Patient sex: M
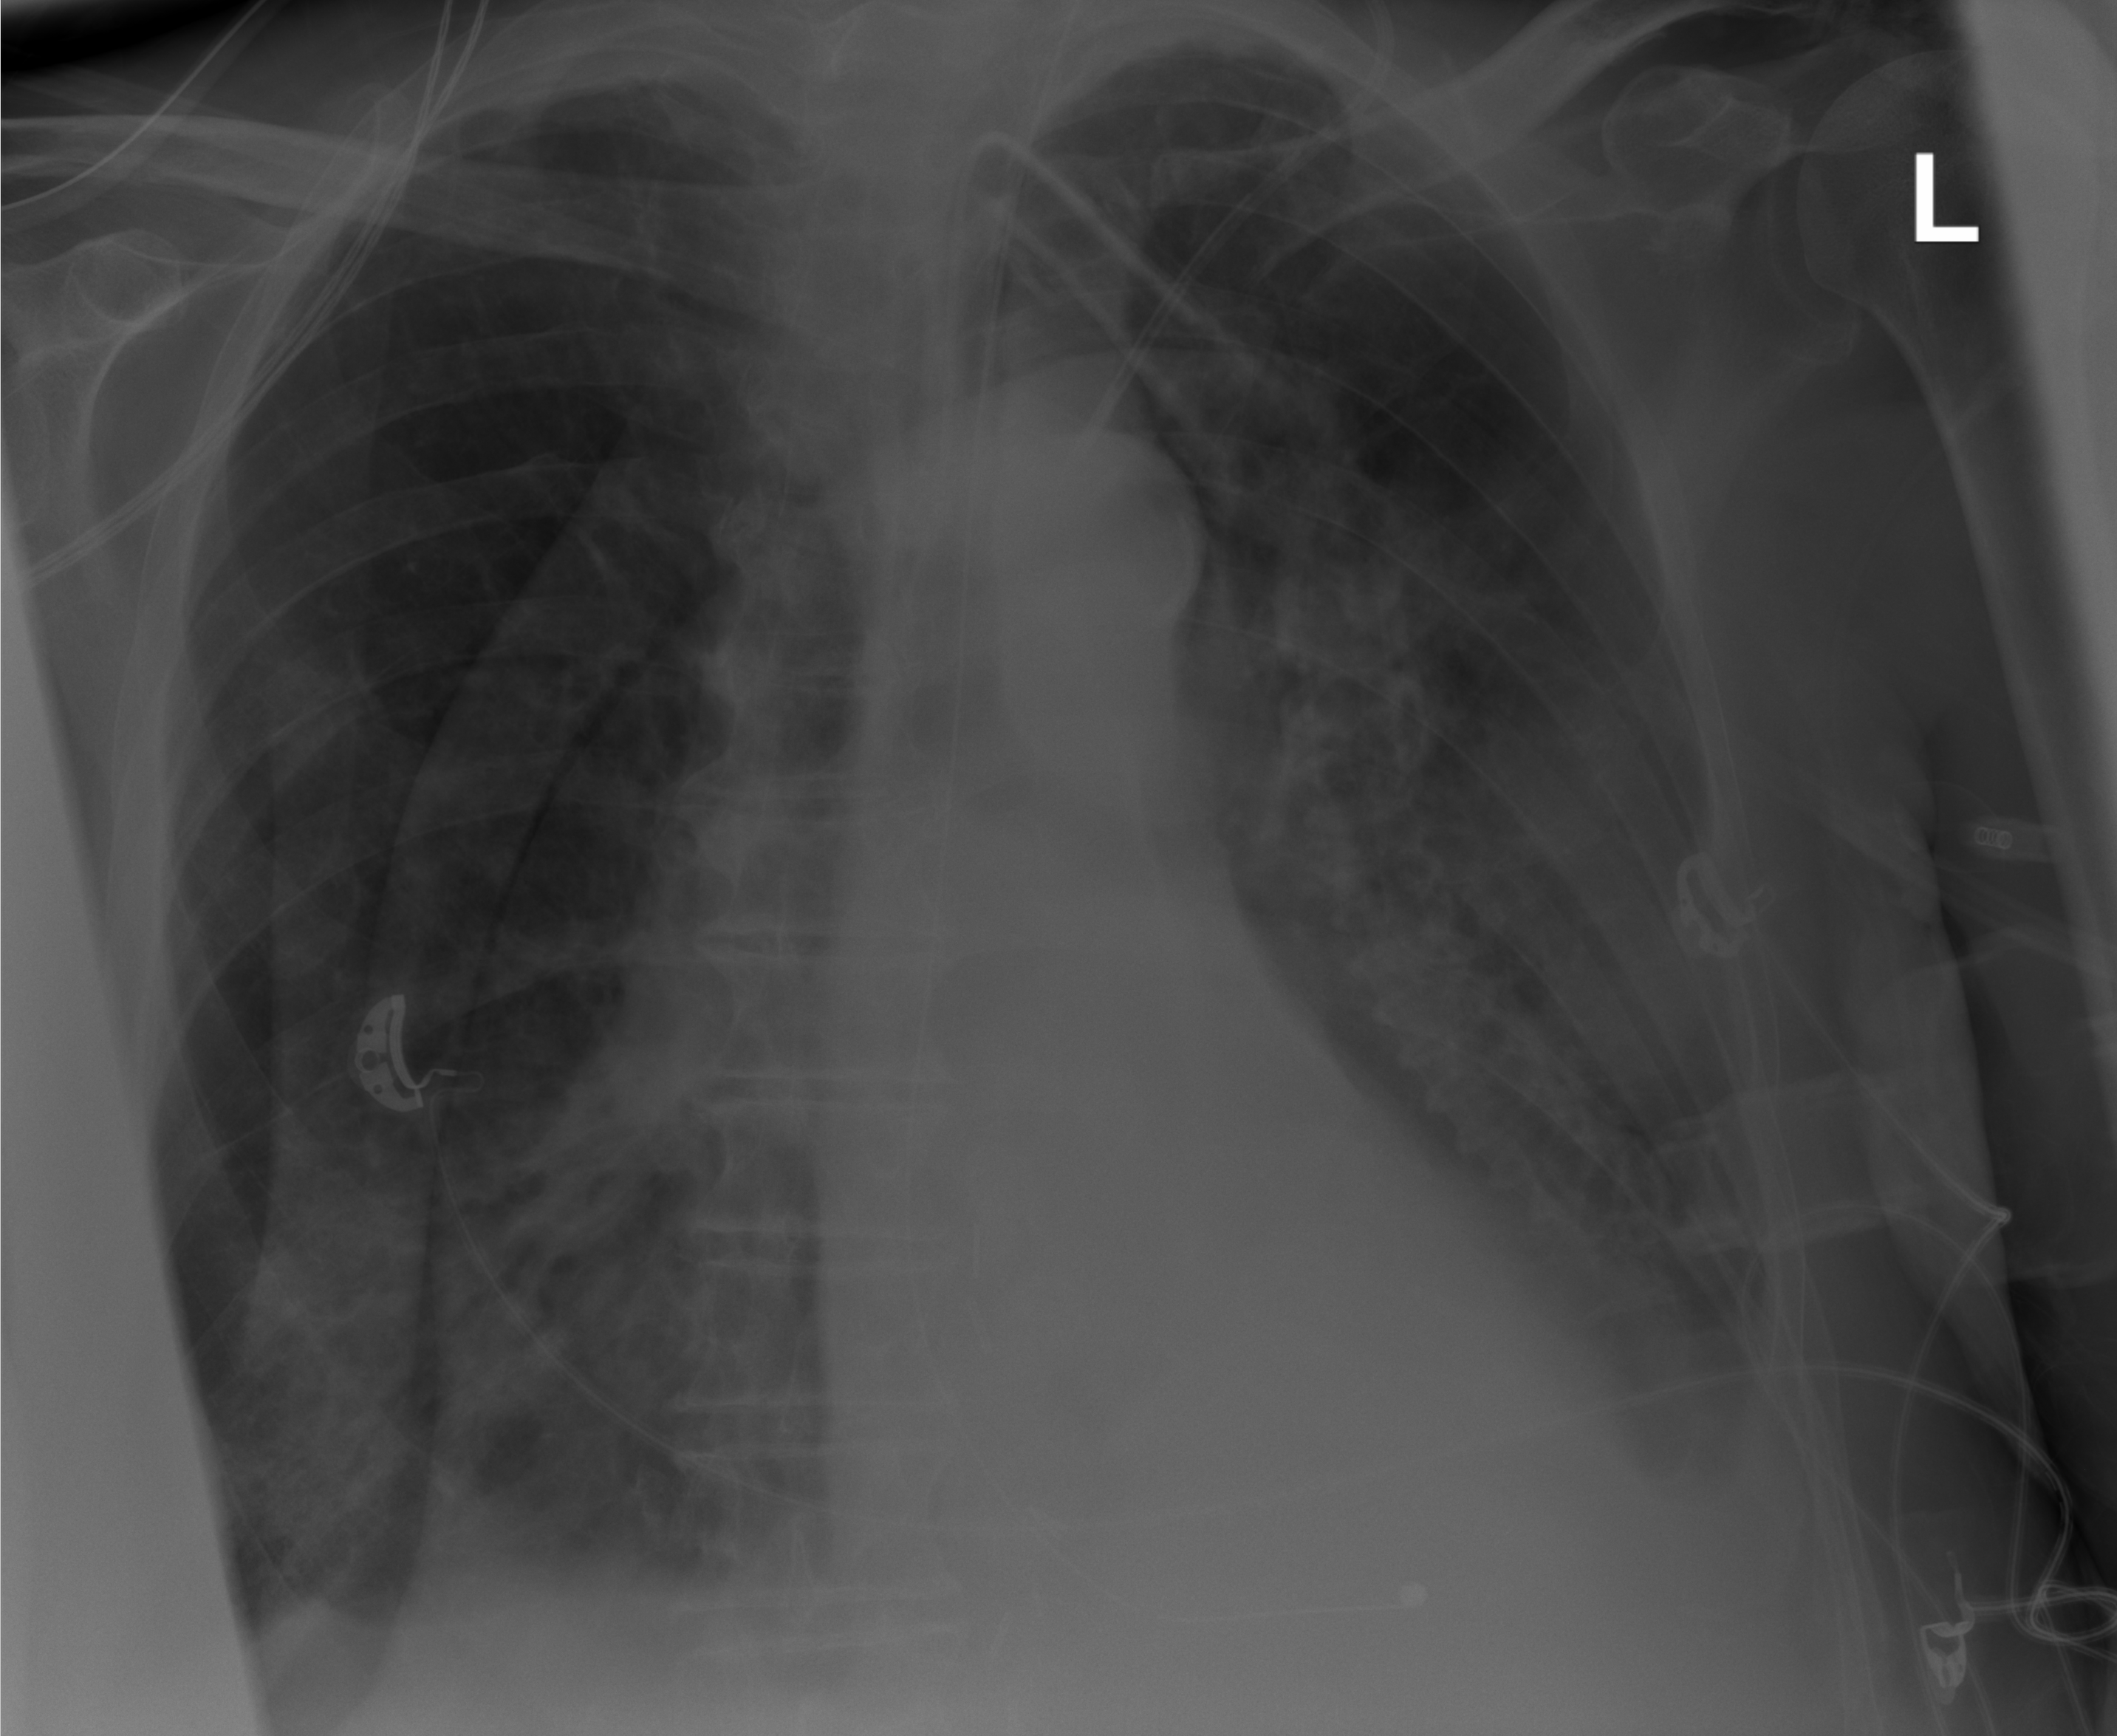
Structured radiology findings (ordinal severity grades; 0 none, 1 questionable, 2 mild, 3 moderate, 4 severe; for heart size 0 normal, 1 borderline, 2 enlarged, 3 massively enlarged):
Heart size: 0
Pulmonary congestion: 0
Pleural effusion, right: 2
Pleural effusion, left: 2
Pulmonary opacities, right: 2
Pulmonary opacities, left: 2
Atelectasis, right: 2
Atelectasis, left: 2